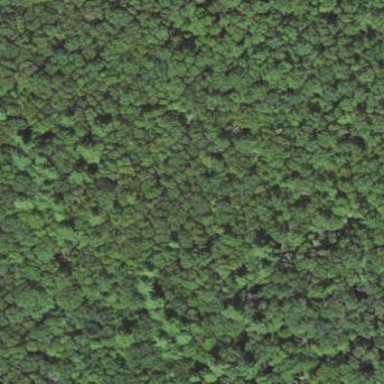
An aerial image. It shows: Mixed leaf woodland.